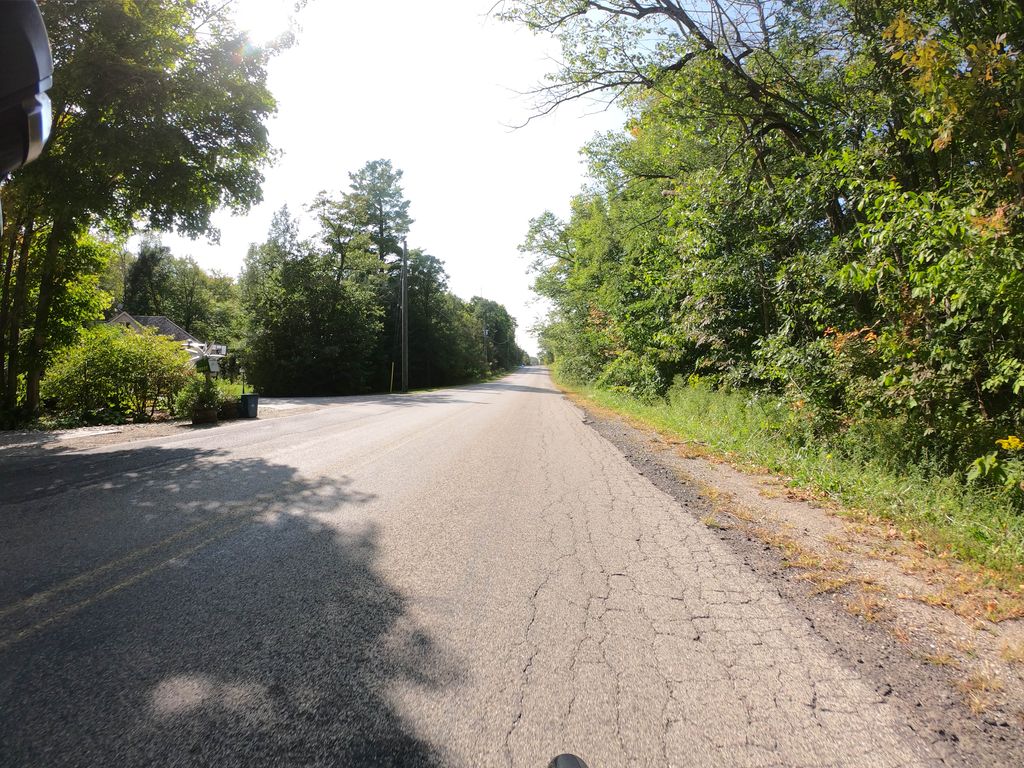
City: kitchener-waterloo